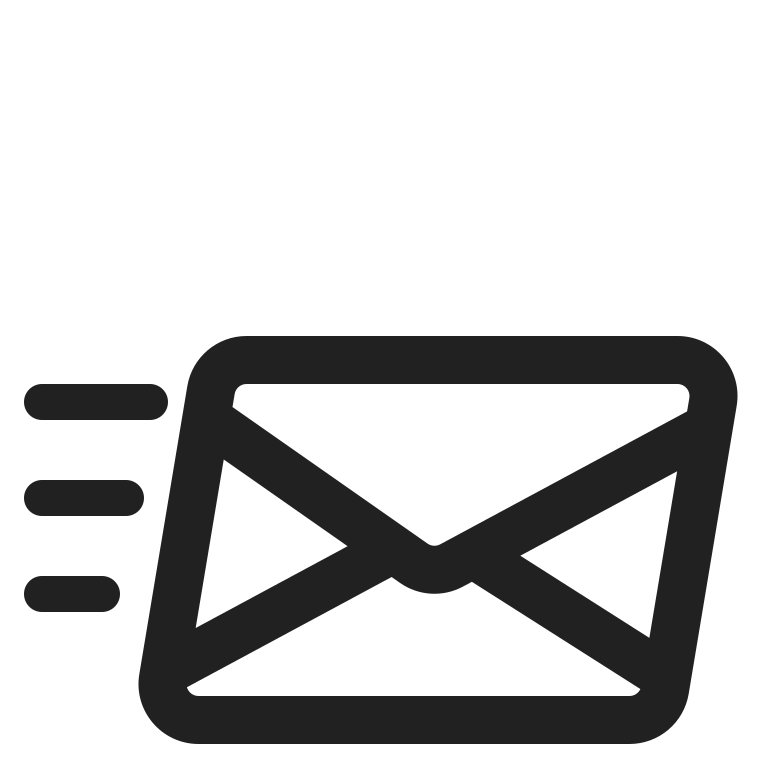
incoming envelope high contrast